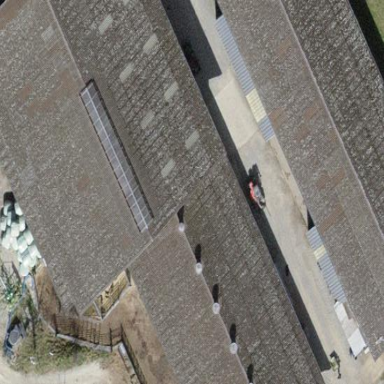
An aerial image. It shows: Farm auxiliary building.